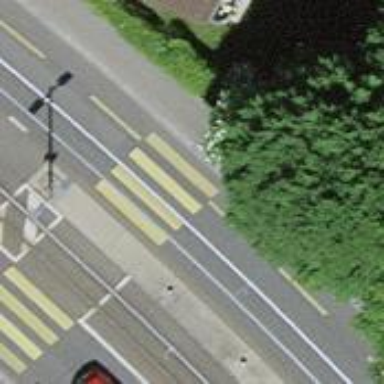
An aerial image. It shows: Uncontrolled crossing where road and tram railway intersect.